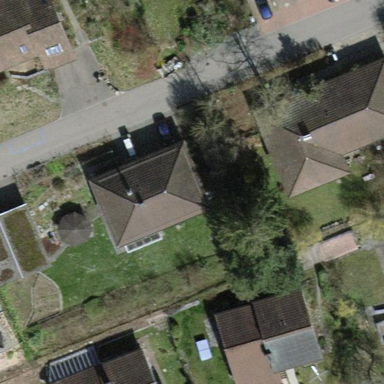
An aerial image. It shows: Detached building.